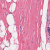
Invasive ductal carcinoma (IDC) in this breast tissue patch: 0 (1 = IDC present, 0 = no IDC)